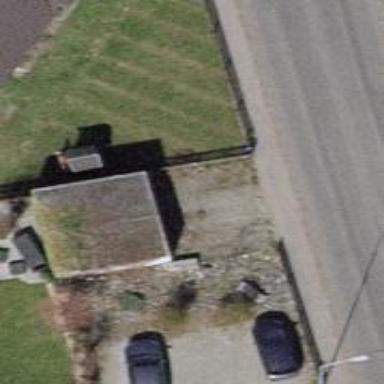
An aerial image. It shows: Garage.